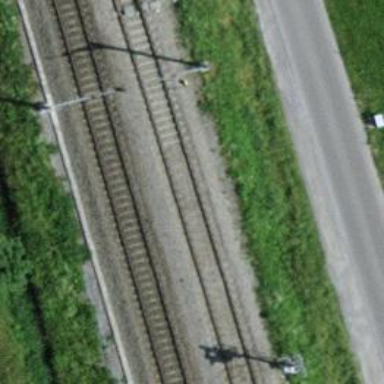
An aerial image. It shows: Railway switch.